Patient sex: M
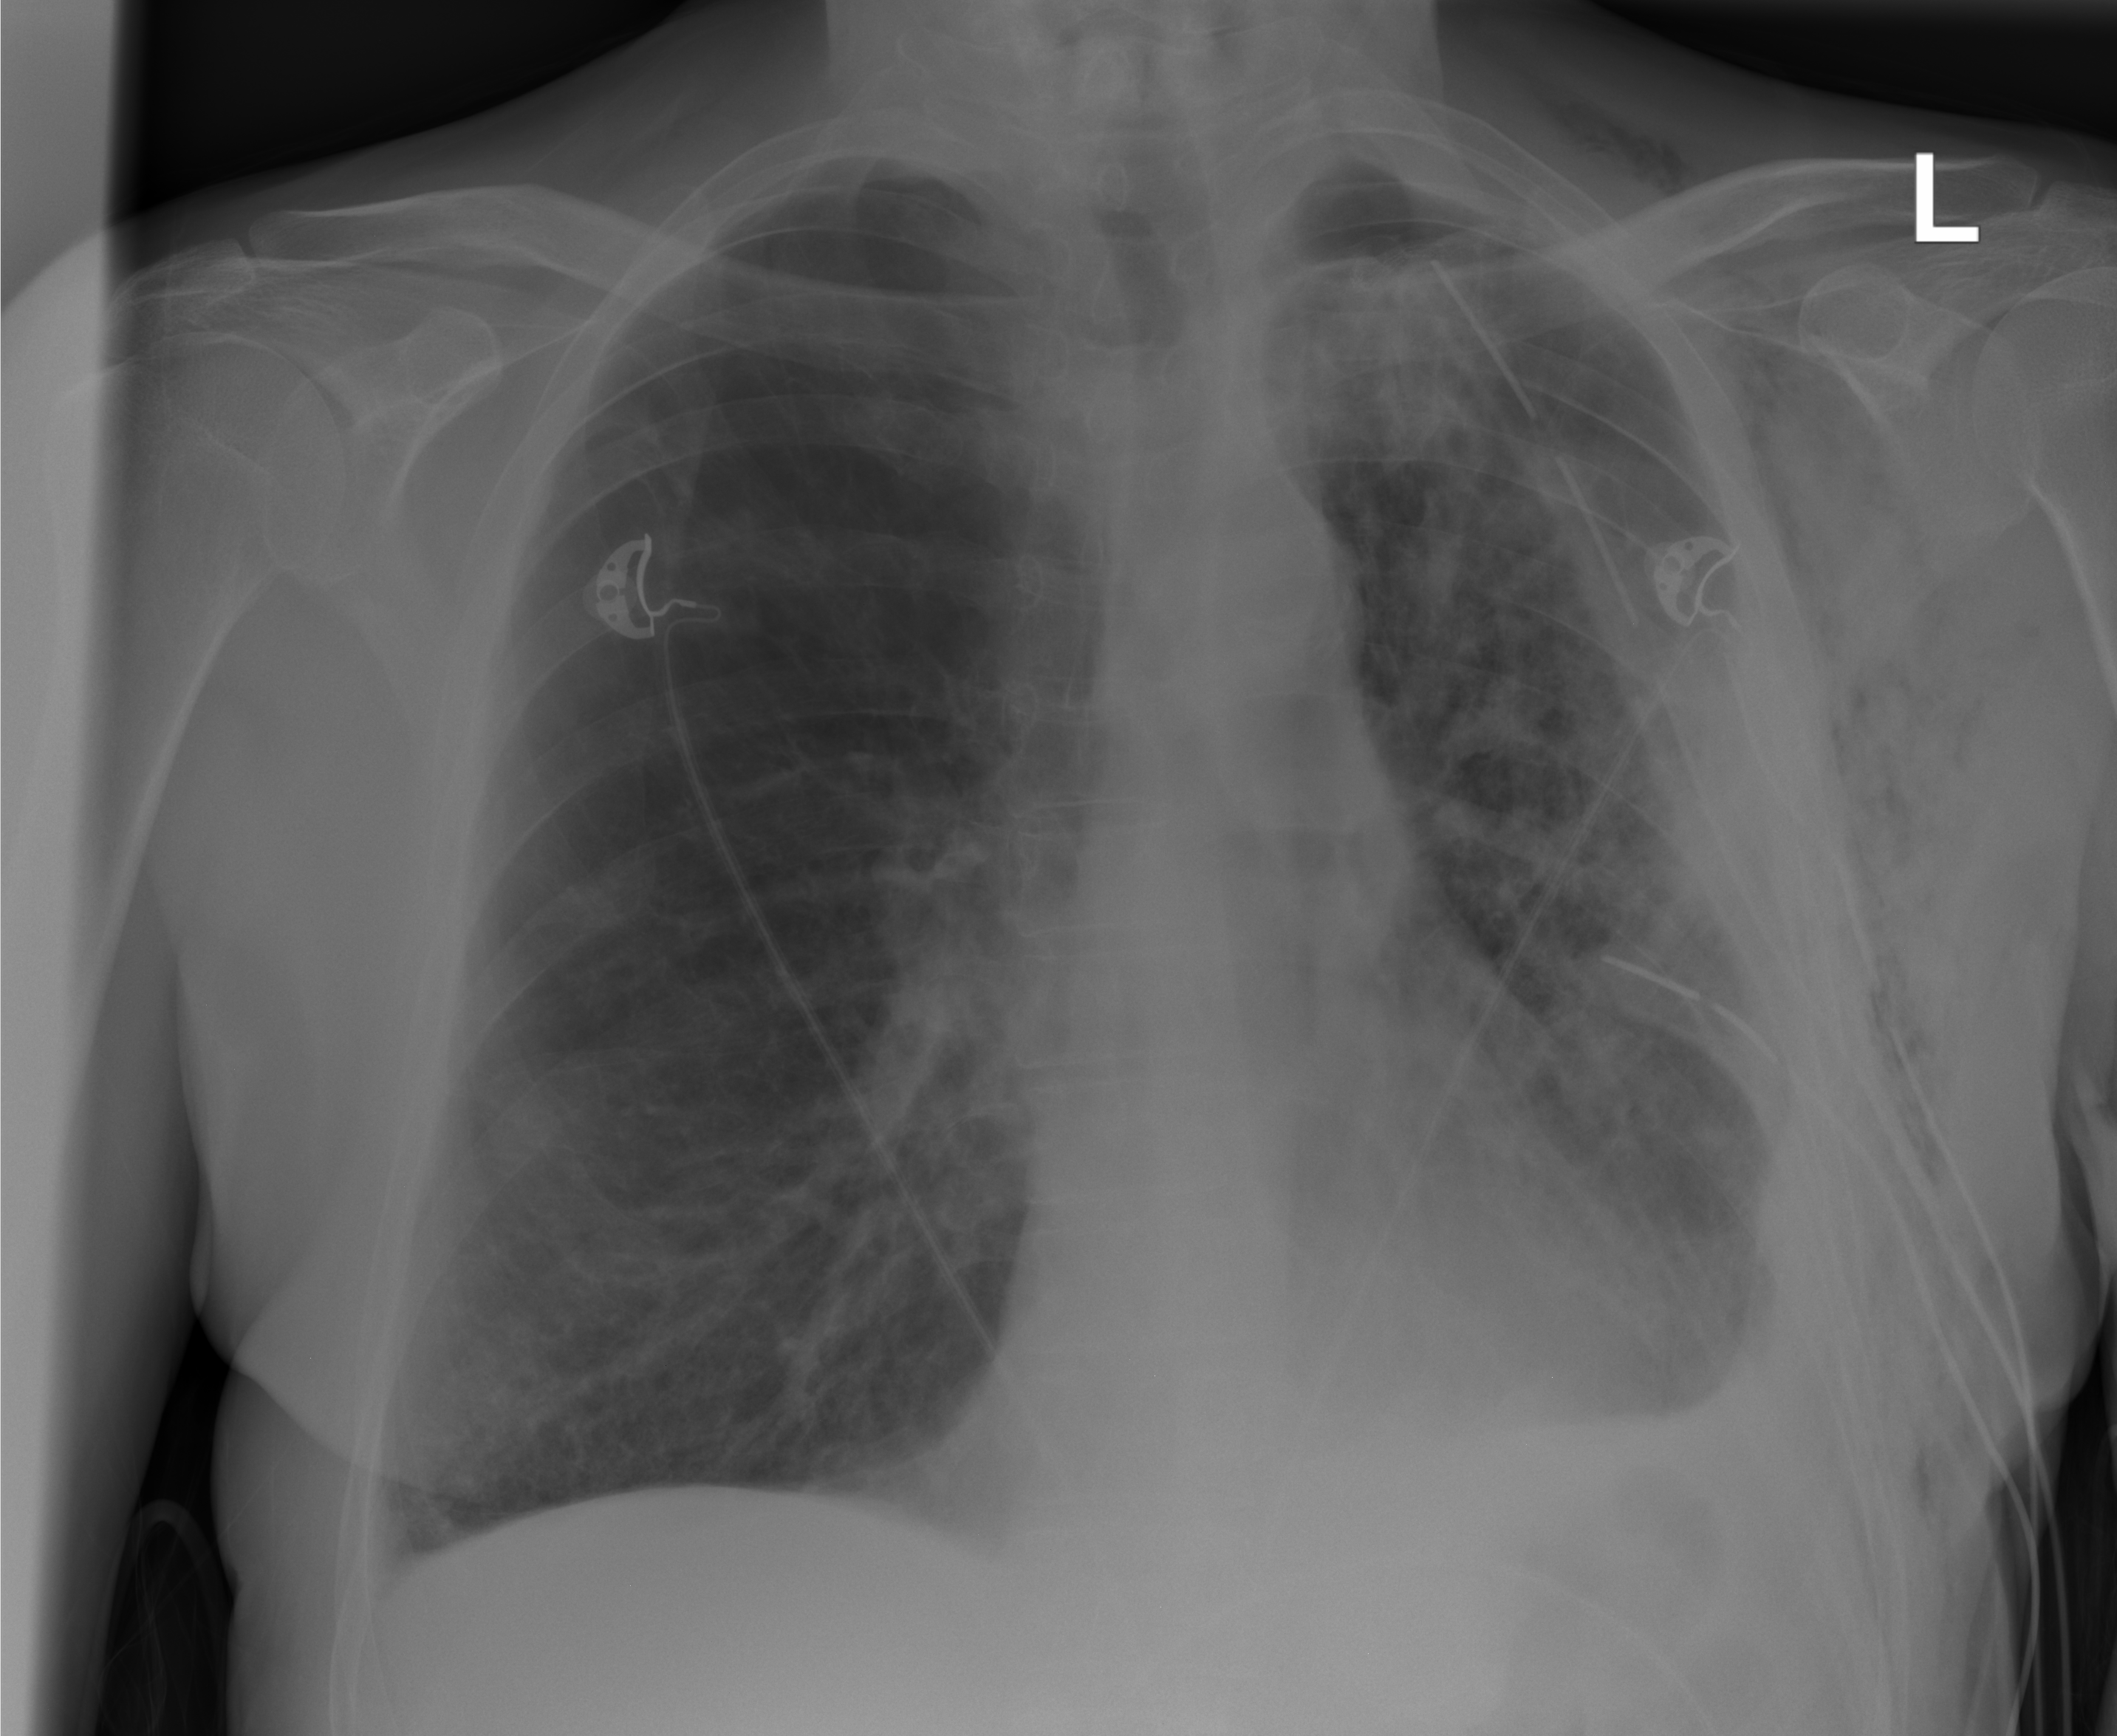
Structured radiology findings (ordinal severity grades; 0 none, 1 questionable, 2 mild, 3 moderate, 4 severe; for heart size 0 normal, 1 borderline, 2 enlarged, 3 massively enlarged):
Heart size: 0
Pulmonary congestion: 0
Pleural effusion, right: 0
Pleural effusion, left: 2
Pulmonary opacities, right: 0
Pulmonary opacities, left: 2
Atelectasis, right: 0
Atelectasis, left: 2